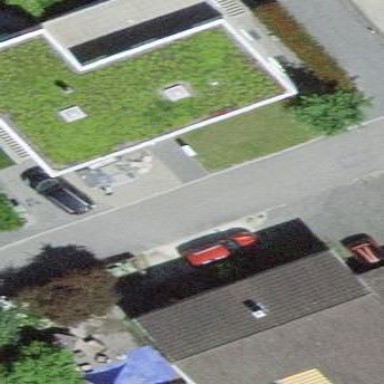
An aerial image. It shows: Terrace building with flat roof.